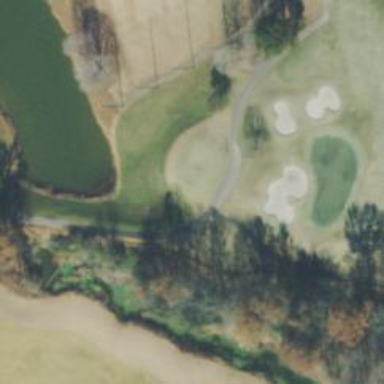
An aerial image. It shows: Golf cartpath that is also road path.